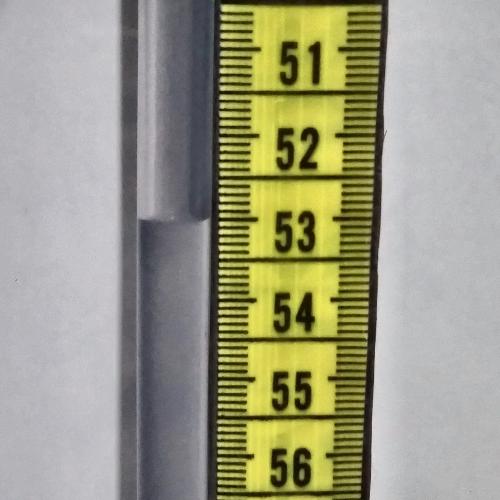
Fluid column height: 53.0 cm